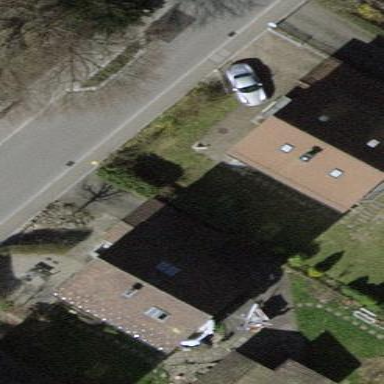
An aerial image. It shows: Gabled building.